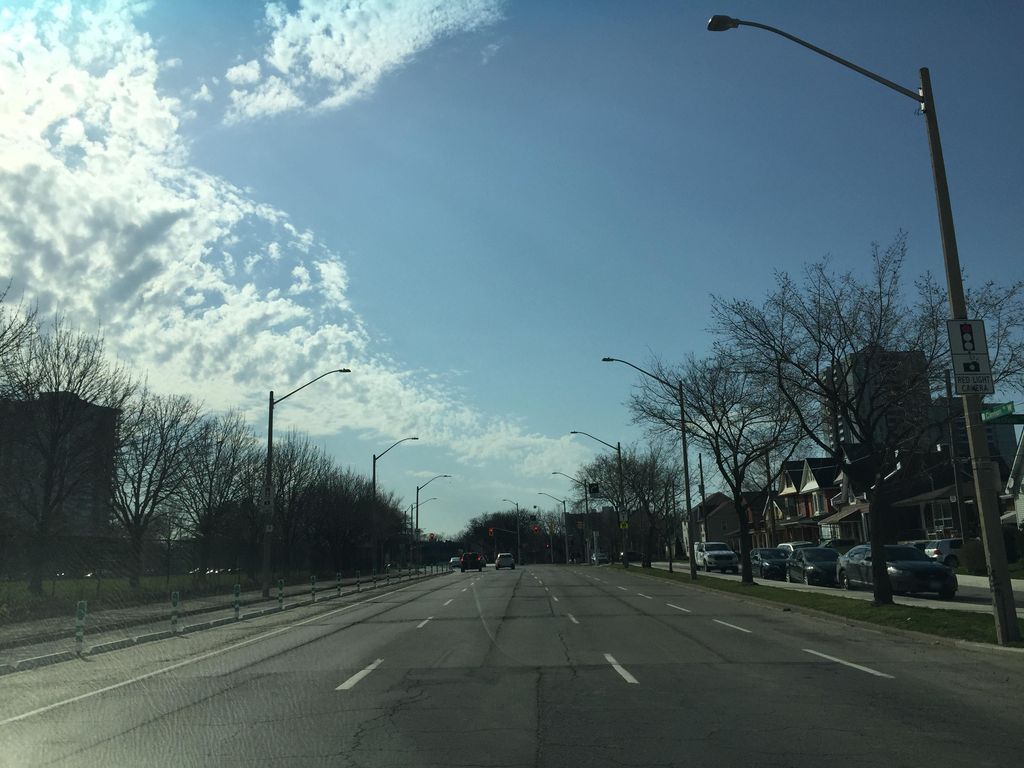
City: hamilton